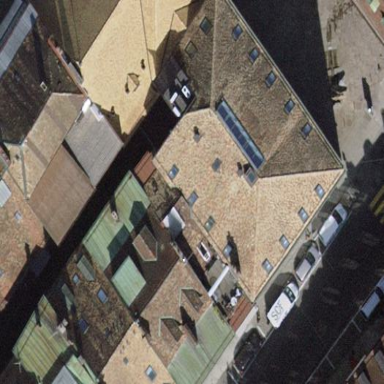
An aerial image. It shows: Gabled apartment building with roof tiles oriented across.